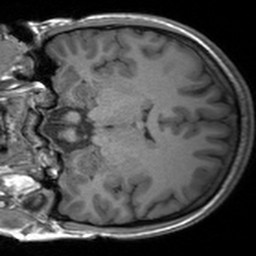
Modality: T1w
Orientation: coronal
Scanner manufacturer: siemens
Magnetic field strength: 3 T
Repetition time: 1.54 s
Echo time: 0.00234 s